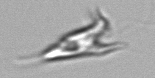
Label: Chrysochromulina_lanceolata